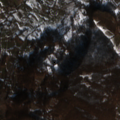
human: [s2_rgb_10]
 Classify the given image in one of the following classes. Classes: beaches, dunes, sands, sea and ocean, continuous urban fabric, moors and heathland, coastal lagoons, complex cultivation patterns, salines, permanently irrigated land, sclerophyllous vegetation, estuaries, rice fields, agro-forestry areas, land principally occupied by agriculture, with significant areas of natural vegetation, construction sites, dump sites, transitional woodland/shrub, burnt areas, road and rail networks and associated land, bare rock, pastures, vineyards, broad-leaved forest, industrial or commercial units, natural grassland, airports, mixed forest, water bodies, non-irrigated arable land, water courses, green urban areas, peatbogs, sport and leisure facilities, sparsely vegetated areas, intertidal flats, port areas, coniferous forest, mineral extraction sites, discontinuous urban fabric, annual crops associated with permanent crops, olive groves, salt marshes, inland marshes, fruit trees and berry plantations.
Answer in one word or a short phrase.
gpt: pastures, land principally occupied by agriculture, with significant areas of natural vegetation, broad-leaved forest